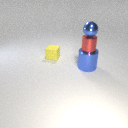
small red metal cylinder below small blue metal sphere